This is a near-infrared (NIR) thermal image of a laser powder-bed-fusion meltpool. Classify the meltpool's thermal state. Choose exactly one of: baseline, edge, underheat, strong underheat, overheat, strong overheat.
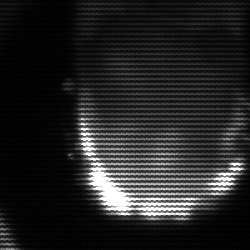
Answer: baseline